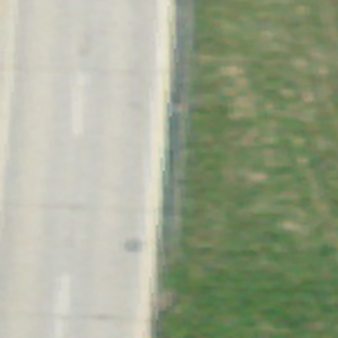
Label: other